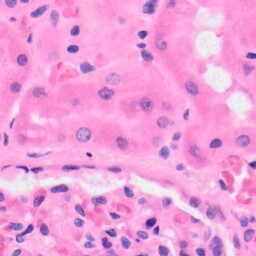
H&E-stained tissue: Kidney